Question: You all know this page.. Is there way to customize this page somehow?
1. I thought using an iframe and custom the HTML but Google won't let me embed their websites..
2. I thought using a Google Site and inserting a login gadget but there is no login gadget.
What I want is a custom page where my clients can login to their gmail, drive....
What I want it's not impossible, this guys <URL> offers you the possibility to custom the login page and even redirect you to another page after you've logged in.

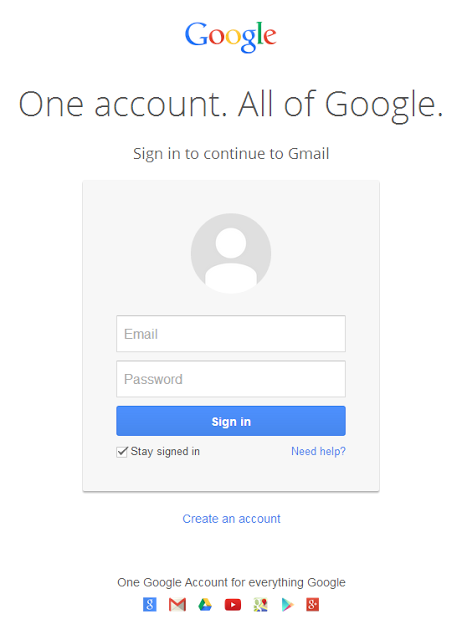
Answer: Directly editing the native login page at accounts.google.com is not possible.
However, for <URL>. What GControl are offering is this service, although they've labeled it misleadingly, to make you believe your actually editing the login page, rather than redirecting your users to a secure login.
They do it very well though, leveraging the Google Apps APIs to allow you to write and setup the service in their own console.
Source: I installed the service and tried their free trial, and they simply used the APIs to enable SSO on my domain.
Edit for clarity: SSO setup is not available for consumer Gmail.com accounts.